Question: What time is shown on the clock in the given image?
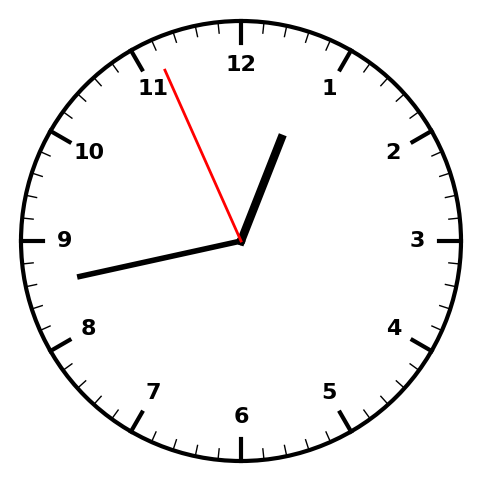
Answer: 12:42:56